Field crop: maize
Growth stage: 2
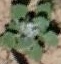
Species: chenopodium